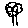
Label: flower